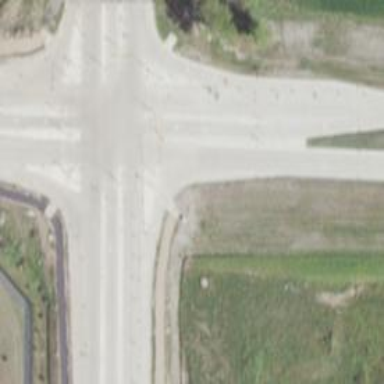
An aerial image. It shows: Marked road crossing.